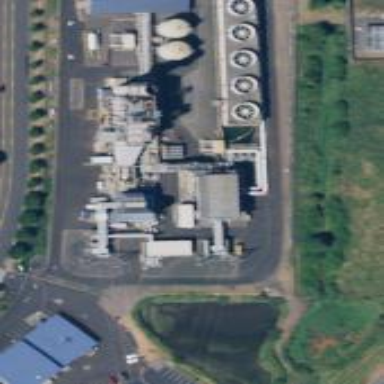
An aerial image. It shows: Gas turbine generator powered by gas.